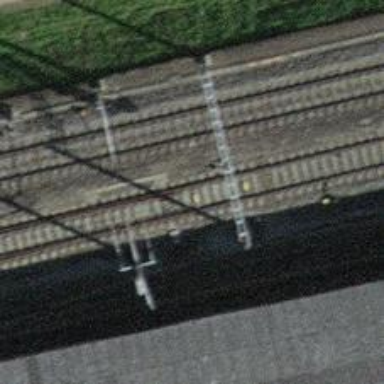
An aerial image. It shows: Railway switch.